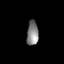
Tissue: lung
Cell type: Epithelial cells
Senescence score: 0.1822
Nuclear area (px): 282
Mean DAPI intensity: 129.837